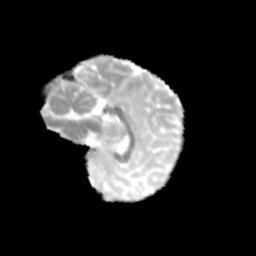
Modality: MD
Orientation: sagittal
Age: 13
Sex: female
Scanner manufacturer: siemens
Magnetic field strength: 3 T
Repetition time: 3.8 s
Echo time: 0.07 s